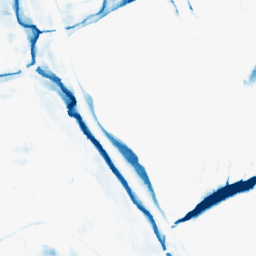
Category: morphological
Decomposition family: morphological_rect
Decomposition parameters: operation: closing
width: 20
height: 20
Upsampling method: regularized
Upsampling parameters: scale: 2
lambda_reg: 0.001
Upsampling scale: 2